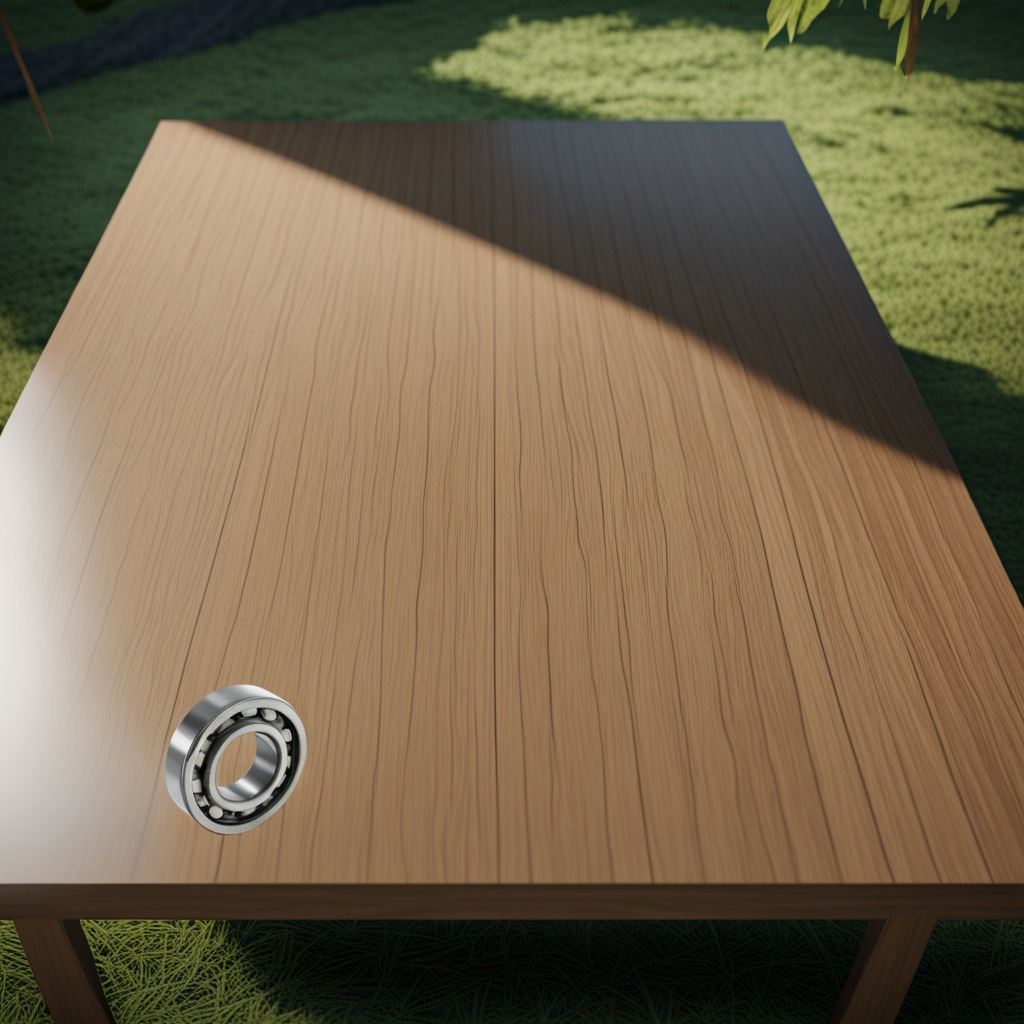
A metal ball bearing is lying on a wooden table.